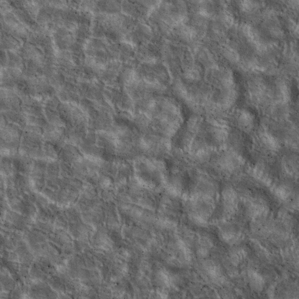
Label: non_frost